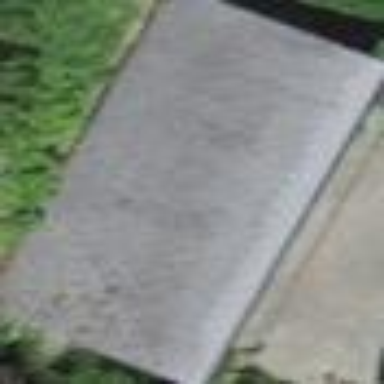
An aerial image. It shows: Rural barn.